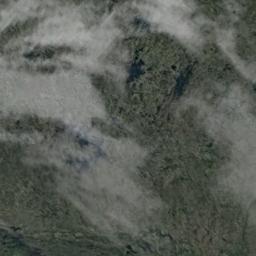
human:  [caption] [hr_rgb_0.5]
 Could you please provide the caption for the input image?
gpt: Large white clouds on green earth .

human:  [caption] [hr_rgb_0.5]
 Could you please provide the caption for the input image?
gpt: The stratus clouds are located above the land covered by some vegetation .

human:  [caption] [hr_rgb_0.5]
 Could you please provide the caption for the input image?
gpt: A thick cloud enveloped over the forest .

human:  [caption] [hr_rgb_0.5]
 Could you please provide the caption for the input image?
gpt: The white cloud is above green land .

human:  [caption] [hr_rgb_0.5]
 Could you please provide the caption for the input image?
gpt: There are some gauzy gray clouds .